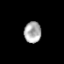
Tissue: prostate
Cell type: T cells
Senescence score: 0.3246
Nuclear area (px): 351
Mean DAPI intensity: 172.923